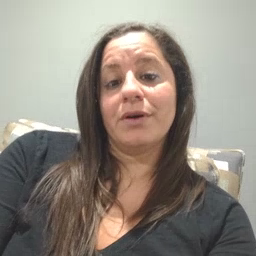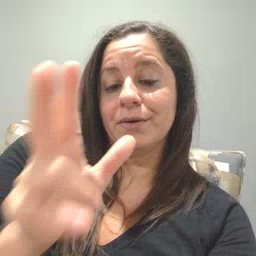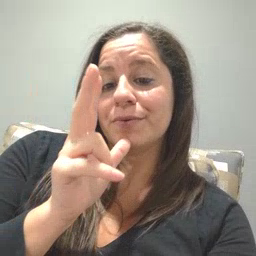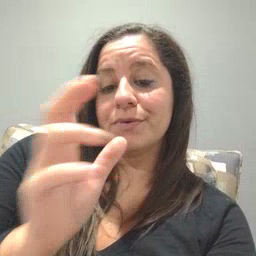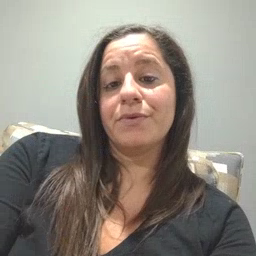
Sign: hen